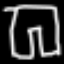
Label: pants